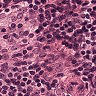
Metastatic tissue present: no